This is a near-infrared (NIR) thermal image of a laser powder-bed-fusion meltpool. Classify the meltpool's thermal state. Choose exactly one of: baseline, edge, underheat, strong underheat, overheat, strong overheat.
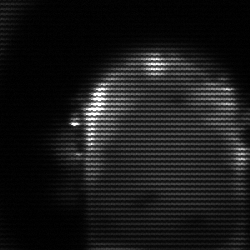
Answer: baseline